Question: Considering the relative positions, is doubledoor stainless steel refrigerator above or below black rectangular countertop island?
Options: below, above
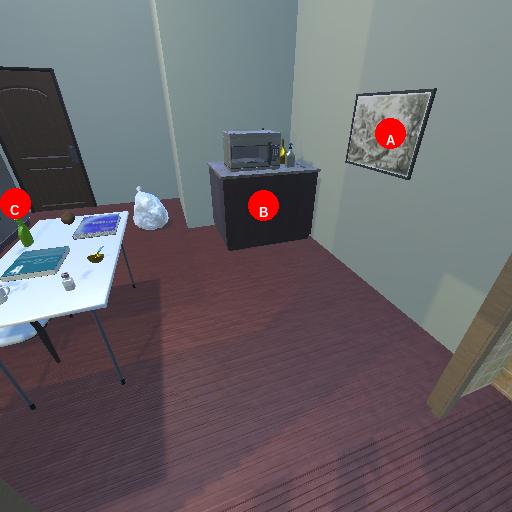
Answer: below